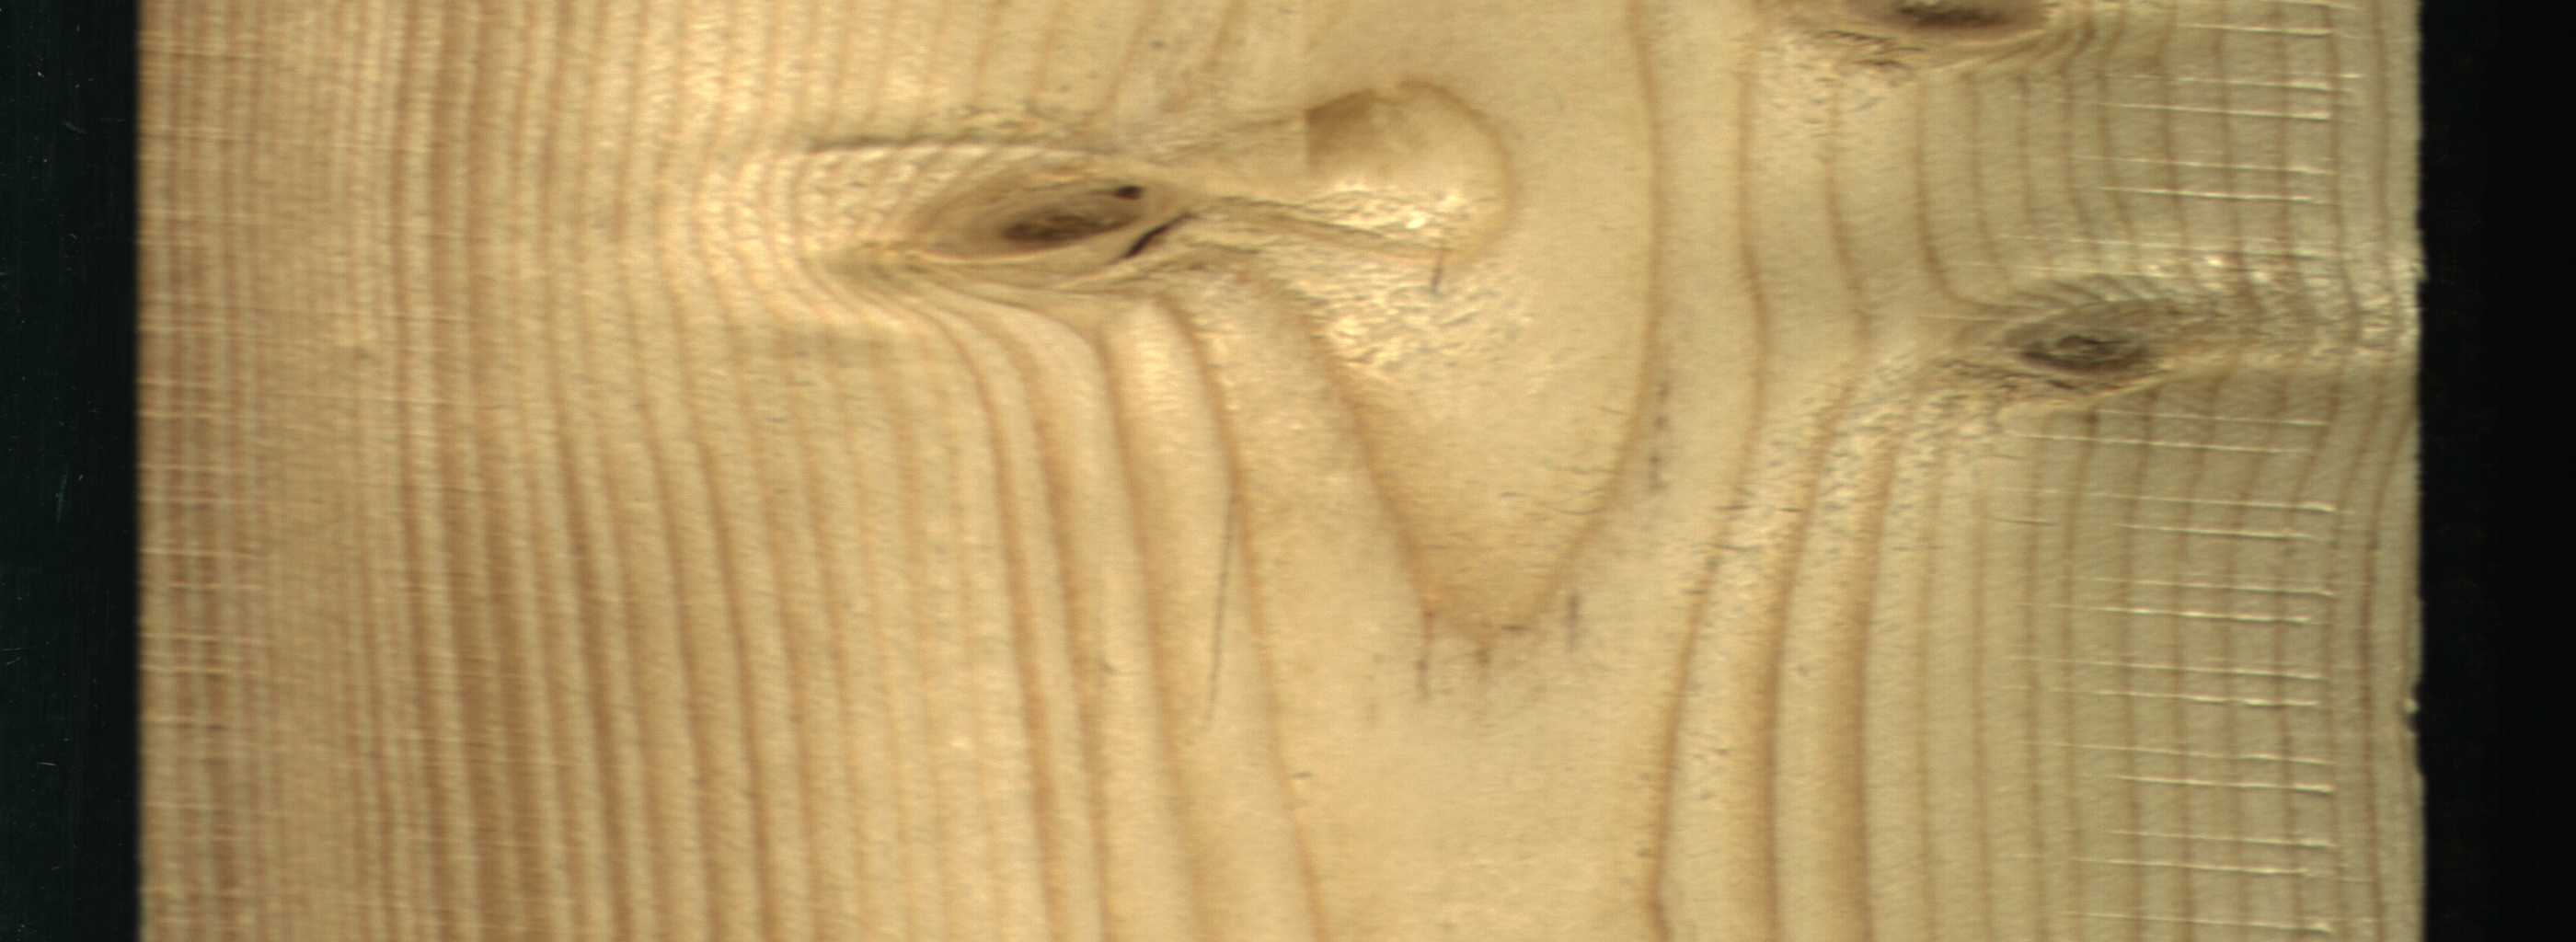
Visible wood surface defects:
Dead_Knot
Live_Knot
Live_Knot
Live_Knot